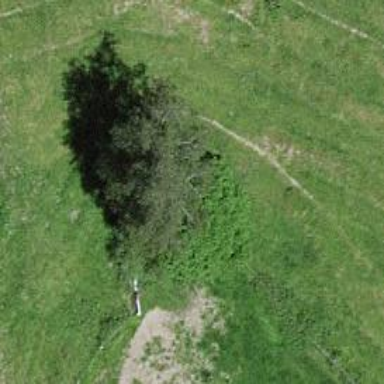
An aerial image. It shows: Deciduous tree with broadleaved leaves.